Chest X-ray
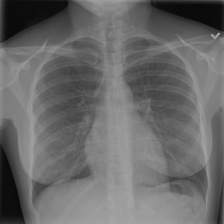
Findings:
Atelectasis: negative
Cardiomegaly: negative
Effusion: negative
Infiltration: negative
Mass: negative
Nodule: negative
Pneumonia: negative
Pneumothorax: negative
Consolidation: negative
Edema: negative
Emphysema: negative
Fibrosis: negative
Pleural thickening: negative
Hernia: negative